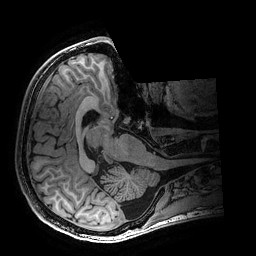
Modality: T1w
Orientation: axial
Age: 24
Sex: male
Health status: healthy
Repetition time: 2.53 s
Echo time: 0.0034 s